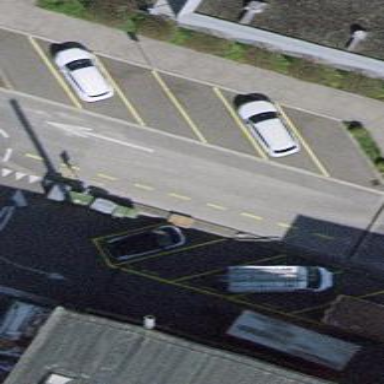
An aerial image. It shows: Street side parking area.